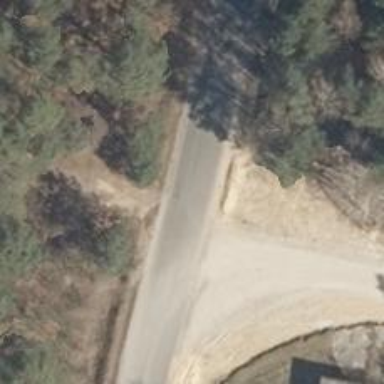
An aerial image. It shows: Asphalt track with grade1 quality.